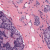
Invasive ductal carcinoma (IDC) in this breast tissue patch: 1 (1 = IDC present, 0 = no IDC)